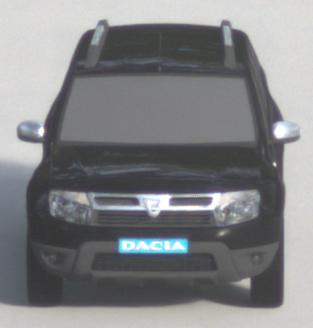
Make: Dacia
Model: Duster dCi 110 FAP
Detailed model: Duster (I)
Model produced from: 2010/06
Model produced until: 2013/11
Doors: 5
Color: black
Road condition: dry road
Daytime: morning or afternoon
Contrast: low contrast